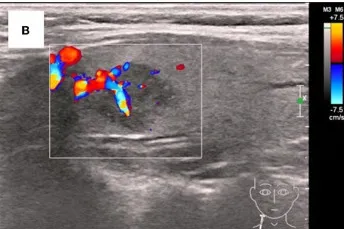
Ultrasonographic features of the thyroid nodular. (B) Increased vascular flow insides and around the nodular on color Doppler sonography.
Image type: radiology (ultrasound)